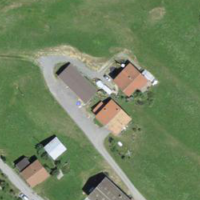
EUNIS habitat code: 24
Species observed at this site:
Salvia glutinosa
Capreolus capreolus